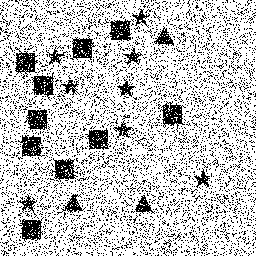
Squares: 10
Triangles: 3
Stars: 8
Total shapes: 21